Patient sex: F
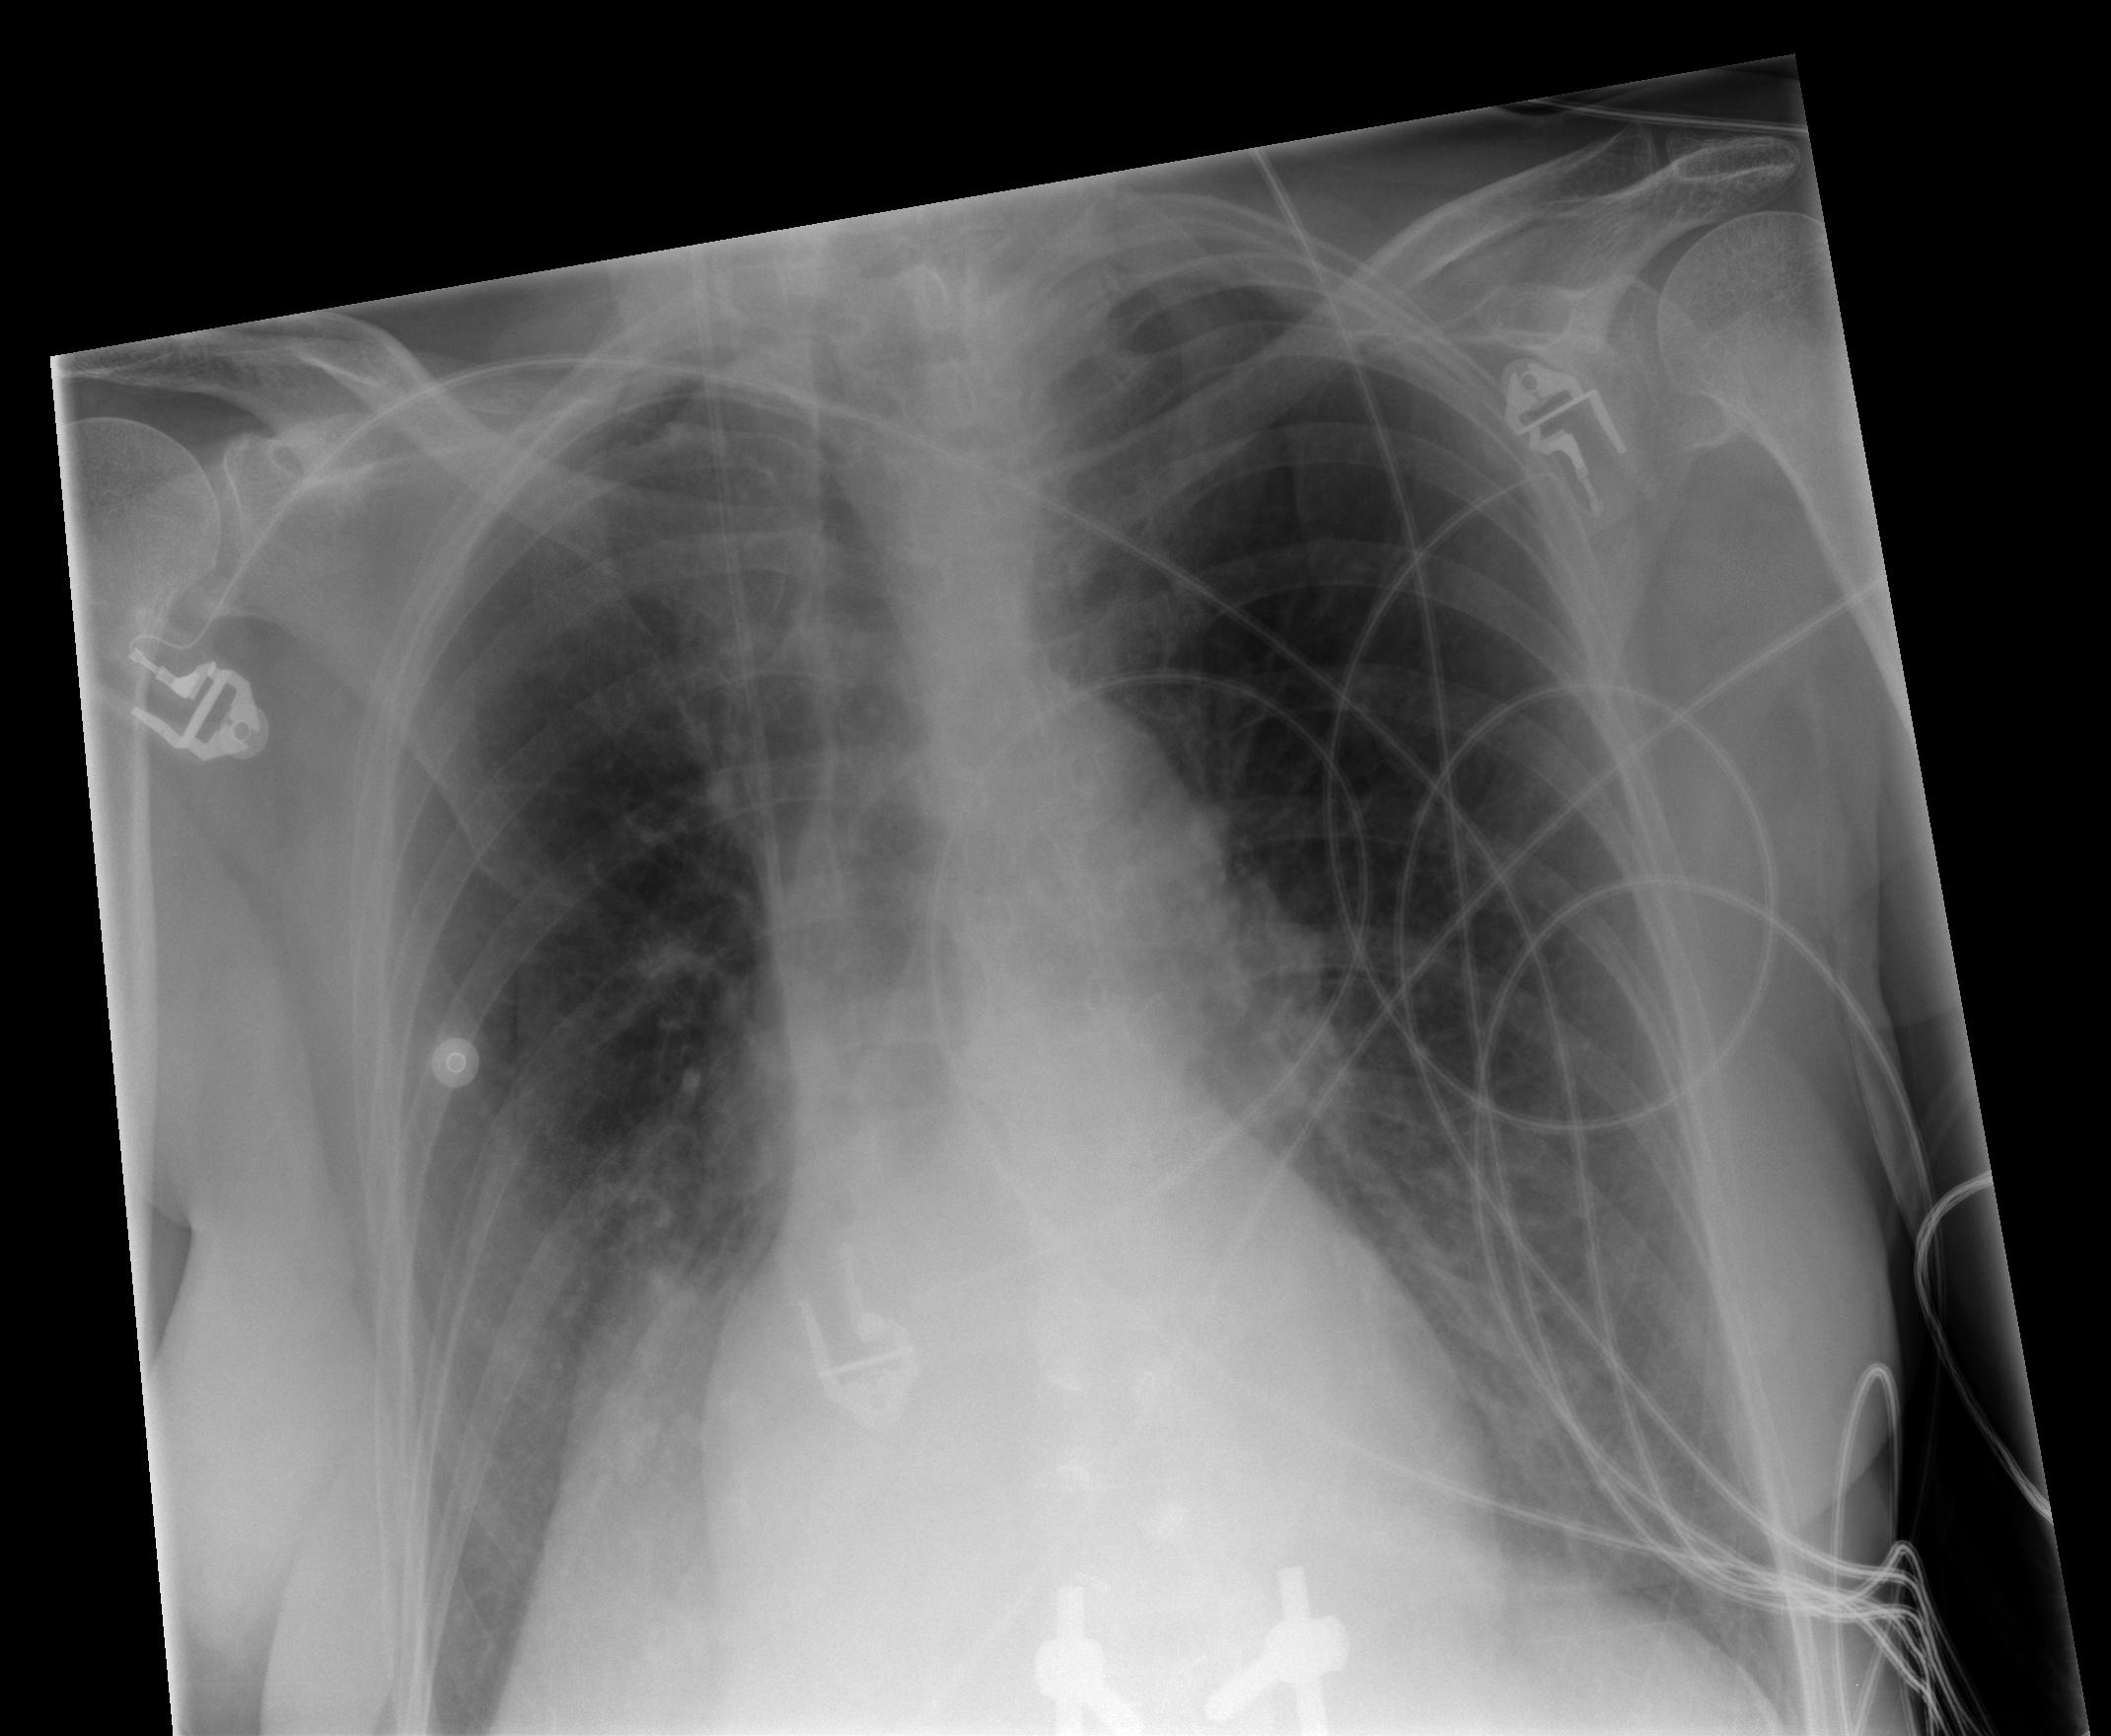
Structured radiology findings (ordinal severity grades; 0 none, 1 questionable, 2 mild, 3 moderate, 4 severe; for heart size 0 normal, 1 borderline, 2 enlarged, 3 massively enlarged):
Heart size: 0
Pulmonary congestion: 0
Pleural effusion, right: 0
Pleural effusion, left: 2
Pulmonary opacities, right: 1
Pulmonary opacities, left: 1
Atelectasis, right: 4
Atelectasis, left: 2